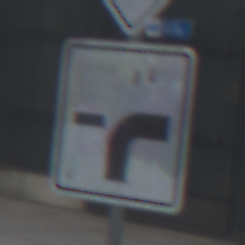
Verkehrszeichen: VerlaufVorfahrtsstrasse9
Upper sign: Vorfahrtsstrasse
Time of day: MorningAfternoon
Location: Outdoor (Urban)
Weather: PartlyCloudy
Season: NotSpecified
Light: Natural